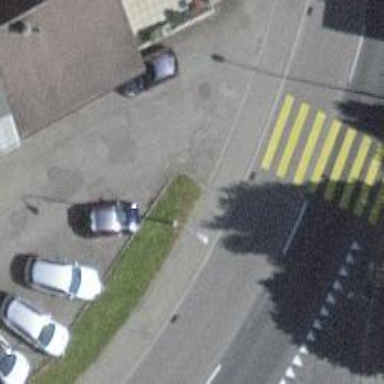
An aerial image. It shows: Kerb barrier.